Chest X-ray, AP view. Patient: 16 years old, sex F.
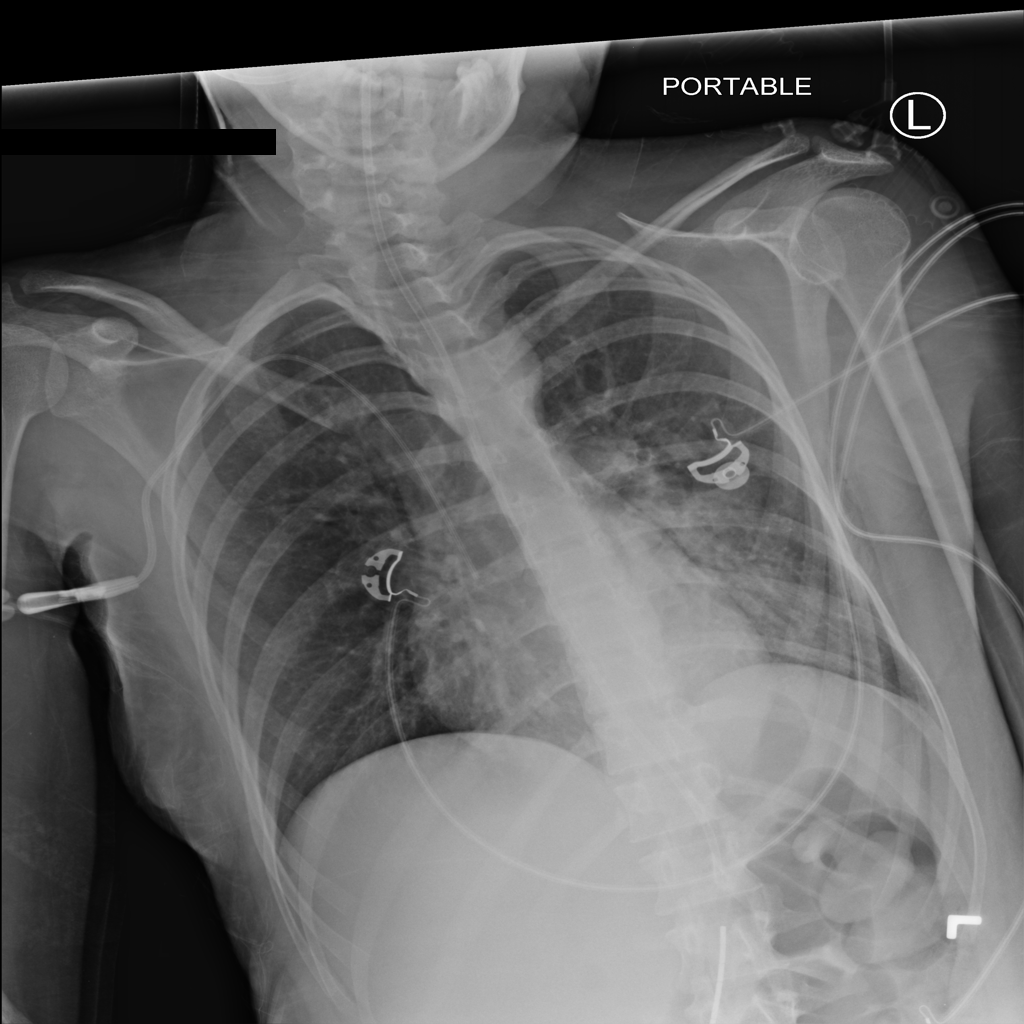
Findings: No Finding